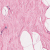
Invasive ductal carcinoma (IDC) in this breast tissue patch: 0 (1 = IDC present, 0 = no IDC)